Question: I have a large Git repository where a bug has been introduced some months ago
and I'd like to 'bisect' it, by first introducing a commit back in the past of
the repository and then replaying the merges (doing 'rebase' onto the new
commit), as indicated in the diagram below.
I understand that due to the merges, Git does not seem to work as well as
expected, but I'd like to have a better idea why that happens (and if there are
parameters which could help it work better).
- The file modified in 'patch' is never modified again by any commit in 'master'- I tried 'rebase' with and without '--preserve-merges', and both failed at some
merge not far from the commit 'patch'- The differences shown in the conflicts make no sense, e.g. some whitespace in
a file, unrelated lines in another... is there any useful information I could
try to extract from them, or is it simply garbage and I should not spend any
time trying to understand it?- Is there a different parameter/merge strategy that could help advancing the
merges?
Note: in the end, my combination of 'git apply; git bisect' did work, but I'm
still interested in alternative solutions or explanations about Git's behavior.
>
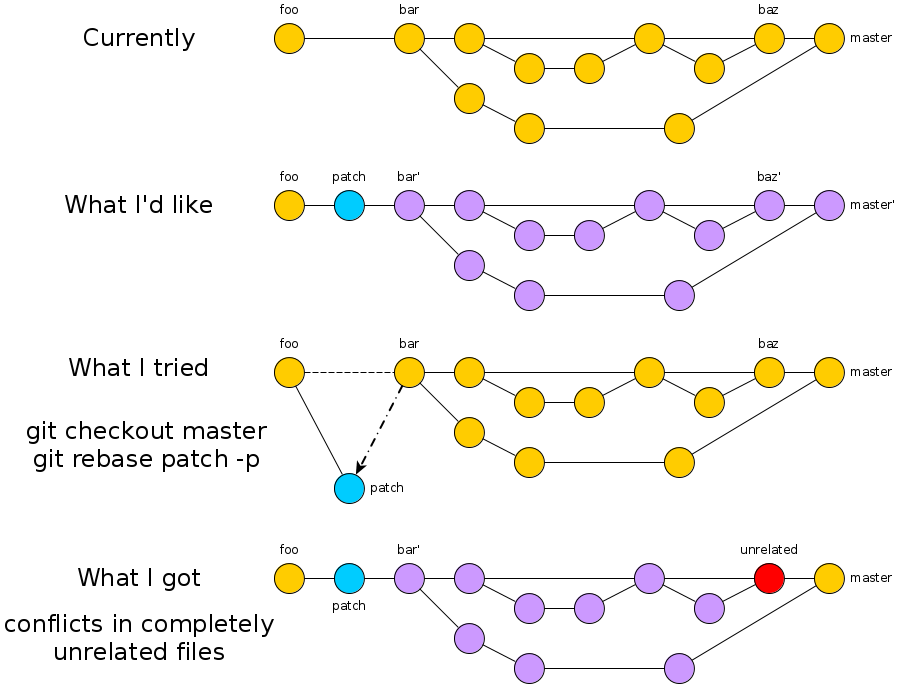
Answer: The basic problem is simple to describe but hard to solve.
You're at the tip of 'master'. Those commit graphs are nice, but hard to type in :-) so let's use a very simplified ASCII one here. (This is just a restatement of the problem, simplified and with different labels.)
'''
D
/ A - B ----- C F - G <-- master
\ /
E
'''
Here, a bug is introduced at commit 'B' and hence present in every child commit ('C' through 'G'). To put in a fix, we want to create a new sequence of commits (I'll use lowercase letters rather than 'C'', 'D'', etc) with the fix 'x' installed as a new commit:
'''
d
/ A - B - x - c f - g <-- [anonymous; will become master]
\ /
e
'''
In order to do this, git ('git rebase -p' in this case--note that a rebase merge commits!) must make new commits based upon the existing commits. For non-merges like new commit 'c', this is not too tricky: rebase gets a diff of 'C' vs 'B' and then applies that patch to the source tree attached to commit 'x'. That is, rebase does 'git cherry-pick master~3' while on the new anonymous branch. No problem so far! Now rebase needs to create commit 'd', which is also not a problem, it just needs to do 'git cherry-pick master~2', which it does, giving:
'''
d
/
A - B - x - c
'''
Making 'e' is a bit trickier because its parent commit should be 'c'. In principle, rebase leaves 'd' hanging, rewinds to 'c', and does 'git cherry-pick master~1^2' to copy 'E'. (I think the rebase script actually does its own 'git commit-tree' operations so that it doesn't have to rewind the anonymous branch, but this works out the same, it just involves some internal hairiness here.) This gives us:
'''
d
/
A - B - x - c
e
'''
This is where we hit a problem: how will rebase create a merge commit 'f'? It can't compare the tree for commit 'F' against that for 'D': that's just one half of the merge. It can't compare 'F' against 'E' either: that's just the other half of the merge. So it can't use 'git cherry-pick' as this requires picking one side or the other of the original merge.
The solution rebase uses is to run 'git merge' (or rather the internal bits that 'git merge' runs). This way any changes introduced by 'x' that continue through the new 'd' and 'e' are handled correctly as well.
(This does introduce an entirely different problem: if 'F' is an "evil merge", i.e., a merge that changes things not changed in either parent, the reproduced tree for merge 'f' won't match up with the tree for 'F', as git will never see the "evil merge" changes. What's needed is a variant of 'cherry-pick' that can compare the merge commit's tree against all its parents--as a combined diff of sorts, except more complete than git's standard combined diff--and apply that diff to all the input trees. But there's no such octopodal-cherry-pick ['git calamari-pick'?], so it's just not available.)
---
Anyway, this kind of rebase uses merge, and here you're seeing the same merge conflict that, presumably, occurred during the original merge. If you simply solve it again the same way--using 'git rerere' for instance--that would allow you to proceed. Unfortunately, there's no way to retroactively turn on 'git rerere' (even though I think it's easy enough to such a thing).